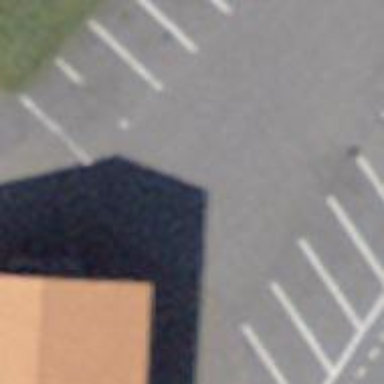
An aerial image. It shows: Road serving as parking aisle.